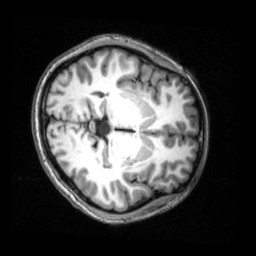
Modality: T1w
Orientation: axial
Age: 22
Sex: female
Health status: healthy
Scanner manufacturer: siemens
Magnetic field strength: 3 T
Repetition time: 2.53 s
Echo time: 0.00339 s